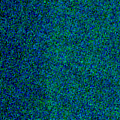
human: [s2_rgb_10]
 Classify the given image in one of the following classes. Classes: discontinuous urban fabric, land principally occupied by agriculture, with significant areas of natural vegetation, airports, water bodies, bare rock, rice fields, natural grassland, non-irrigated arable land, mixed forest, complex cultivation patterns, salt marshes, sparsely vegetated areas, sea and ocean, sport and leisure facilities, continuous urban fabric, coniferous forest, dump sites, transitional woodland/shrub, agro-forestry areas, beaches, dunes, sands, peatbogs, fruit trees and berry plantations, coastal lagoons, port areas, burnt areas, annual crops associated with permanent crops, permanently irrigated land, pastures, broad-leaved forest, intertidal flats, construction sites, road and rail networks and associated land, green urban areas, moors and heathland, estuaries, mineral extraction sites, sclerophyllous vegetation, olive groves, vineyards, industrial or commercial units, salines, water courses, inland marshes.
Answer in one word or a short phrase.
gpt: sea and ocean